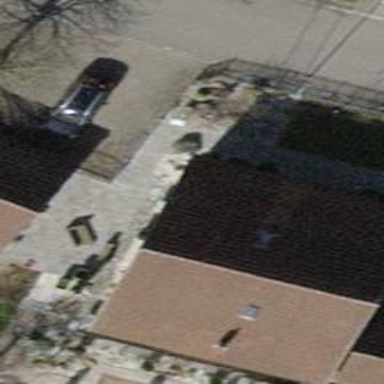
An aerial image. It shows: Detached building.